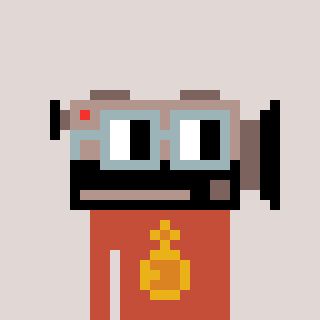
a pixel art character with square dark gray glasses, a camcorder-shaped head and a rust-colored body on a warm background